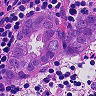
Metastatic tissue present: yes